Question: I currently encounter an issue with Chrome and Safari but not with Firefox.
I'm just trying to send a basic 'GET' request to the server. This one use SSL and the basic authentication with '"username:password"' encoded in base64. Below, an example :
'''
$.ajax({
url: 'https://(...)',
type: "GET",
beforeSend: function(xhr) {
var base64 = 'dXNlcm5hbWU6cGFzc3dvcmQ=';
return xhr.setRequestHeader("Authorization", "Basic " + base64);
}
});
'''
The Chrome developer tool shows me an error :
'''
OPTIONS https://(...) Resource failed to load
f.support.ajax.f.ajaxTransport.send
f.extend.ajax
'''

What could I do ? Thanks for your help.
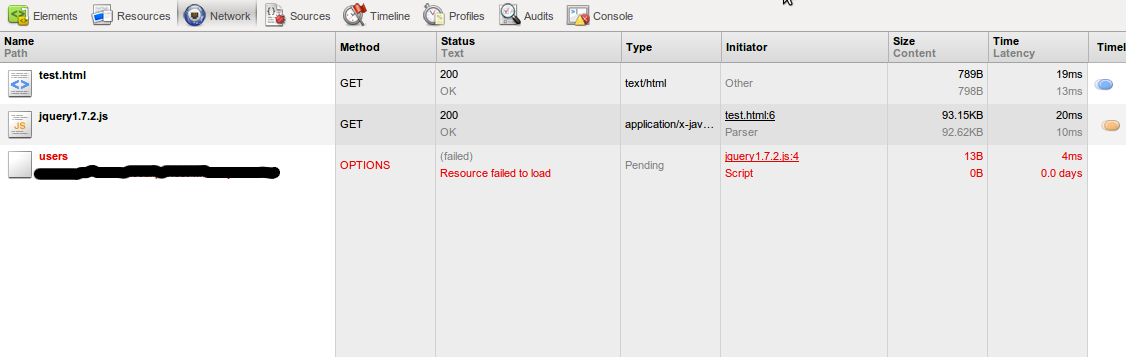
Answer: '''
var auth;
function make_base_auth(user, password) {
var tok = user + ':' + password;
var hash = Base64.encode(tok);
return "Basic " + hash;
}
function getAuthCookie() {
var cn = "Authorization=";
var idx = document.cookie.indexOf(cn)
var end;
if(idx != -1) {
var end = document.cookie.indexOf(";", idx + 1);
if(end == -1)
end = document.cookie.length;
return unescape(document.cookie.substring(idx + cn.length, end));
} else {
return "";
}
}
document.cookie = encodeURIComponent("Authorization") + "=deleted; expires=" + new Date(0).toUTCString();
auth = make_base_auth($.trim($('#email').val()), $.trim($('#password').val()));
document.cookie = "Authorization=" + auth;
$.ajax({
url : BASE_URI + "user",
method : "GET",
beforeSend : function(xhr) {
xhr.setRequestHeader('Authorization', getAuthCookie());
},
xhrFields : {
withCredentials : true
},
accept : "application/json",
contentType : "application/json",
cache : false,
cookie : false,
statusCode : {
404 : function() {
console.log("Page Not Found");
}
}
}).success(function(response) {
console.log("Login SUCCESS " + JSON.stringify(response));
}).fail(function(response) {
}).then(function() {
});
'''